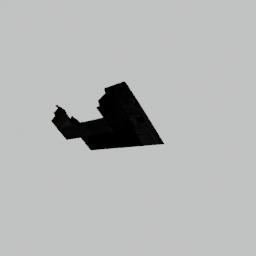
Label: architecture